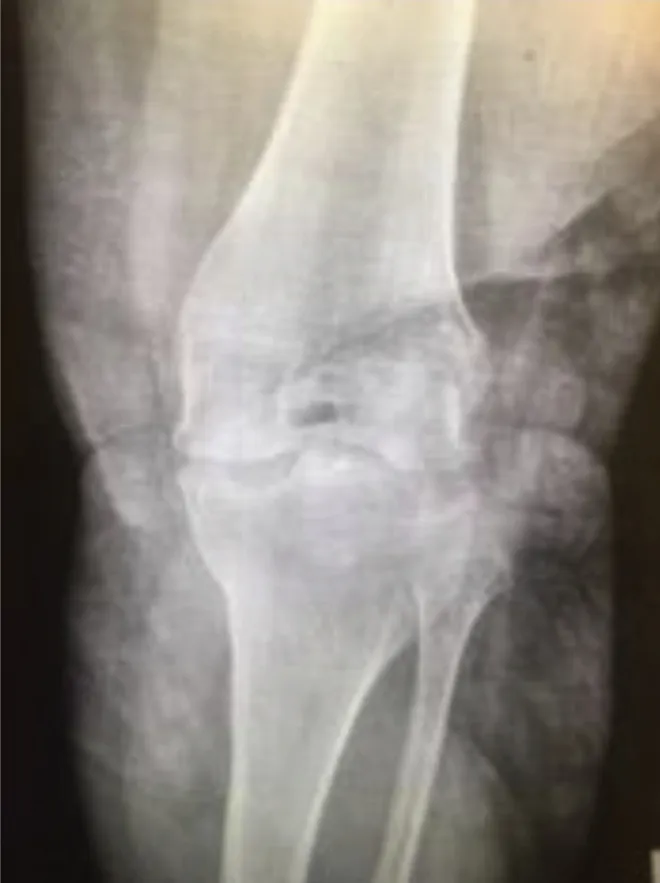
Left Knee AP Radiograph.
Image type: radiology (x_ray)